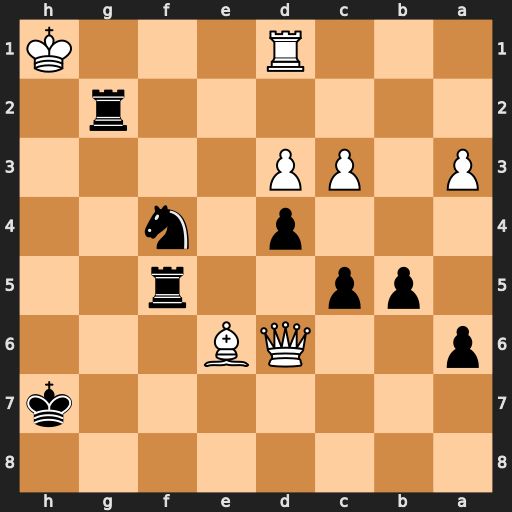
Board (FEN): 8/7k/p2QB3/1pp2r2/3p1n2/P1PP4/6r1/3R3K
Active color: b
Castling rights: -
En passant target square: -
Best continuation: Rh5+ Bh3 Rxh3#